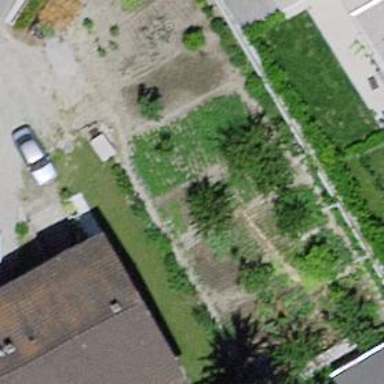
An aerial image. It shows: Garden that is leisure land.